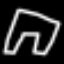
Label: pants